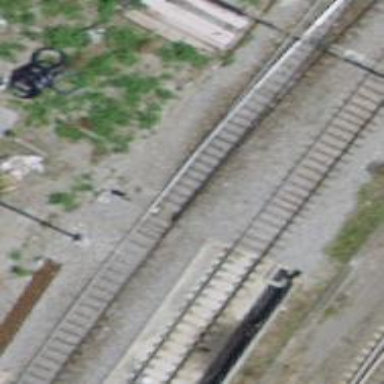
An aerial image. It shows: Railway switch.